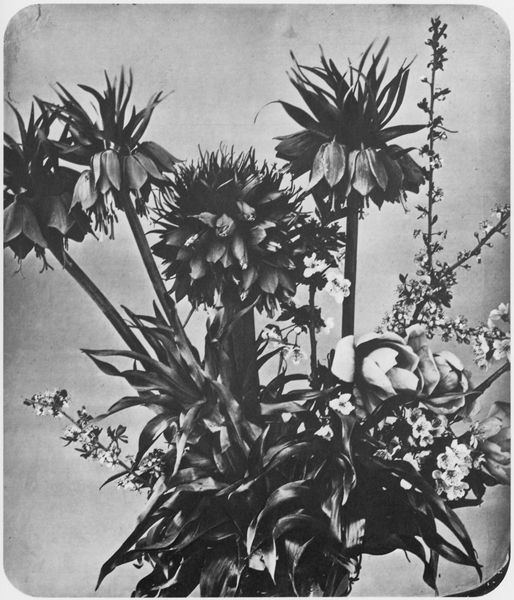
Titel: Blumen
Künstler: Adolphe Braun
Schlagwörter: blätter, blumen, blüten, pflanzen, white, black, gray, grey, flowers, picture, plant, strauß, foto, zweig, kaiserkronen, stängel, flower, life, nature, plants, dahlien, lilien, black and white, bouquet, kaiserkrone, photo, victorian, leaves, detail, rose, leaf, kirschblüten, branch, photograph, photography, vines, arrangement, stem, thorns, bundle, gogh, spray, blooms, petal, petals, buds, twigs, stems, vingette, thorn, foilage, dried, spiky, blossoms, bell-shaped, amaranth, sflowers, 19 th century